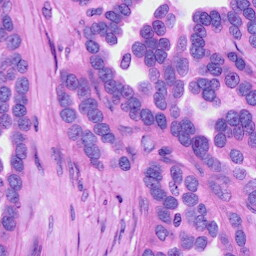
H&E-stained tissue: Ovarian